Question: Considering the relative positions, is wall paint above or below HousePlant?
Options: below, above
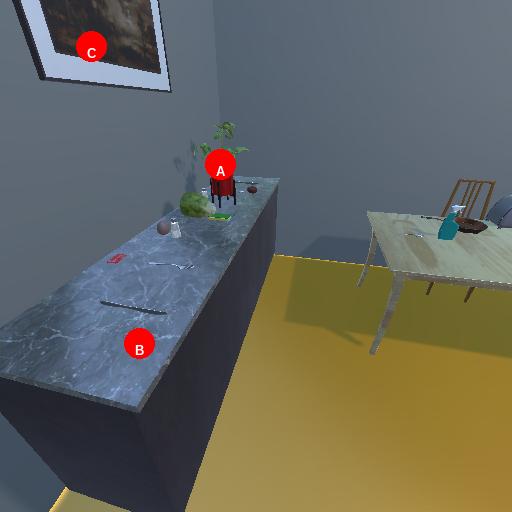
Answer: below